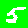
Digit: 5